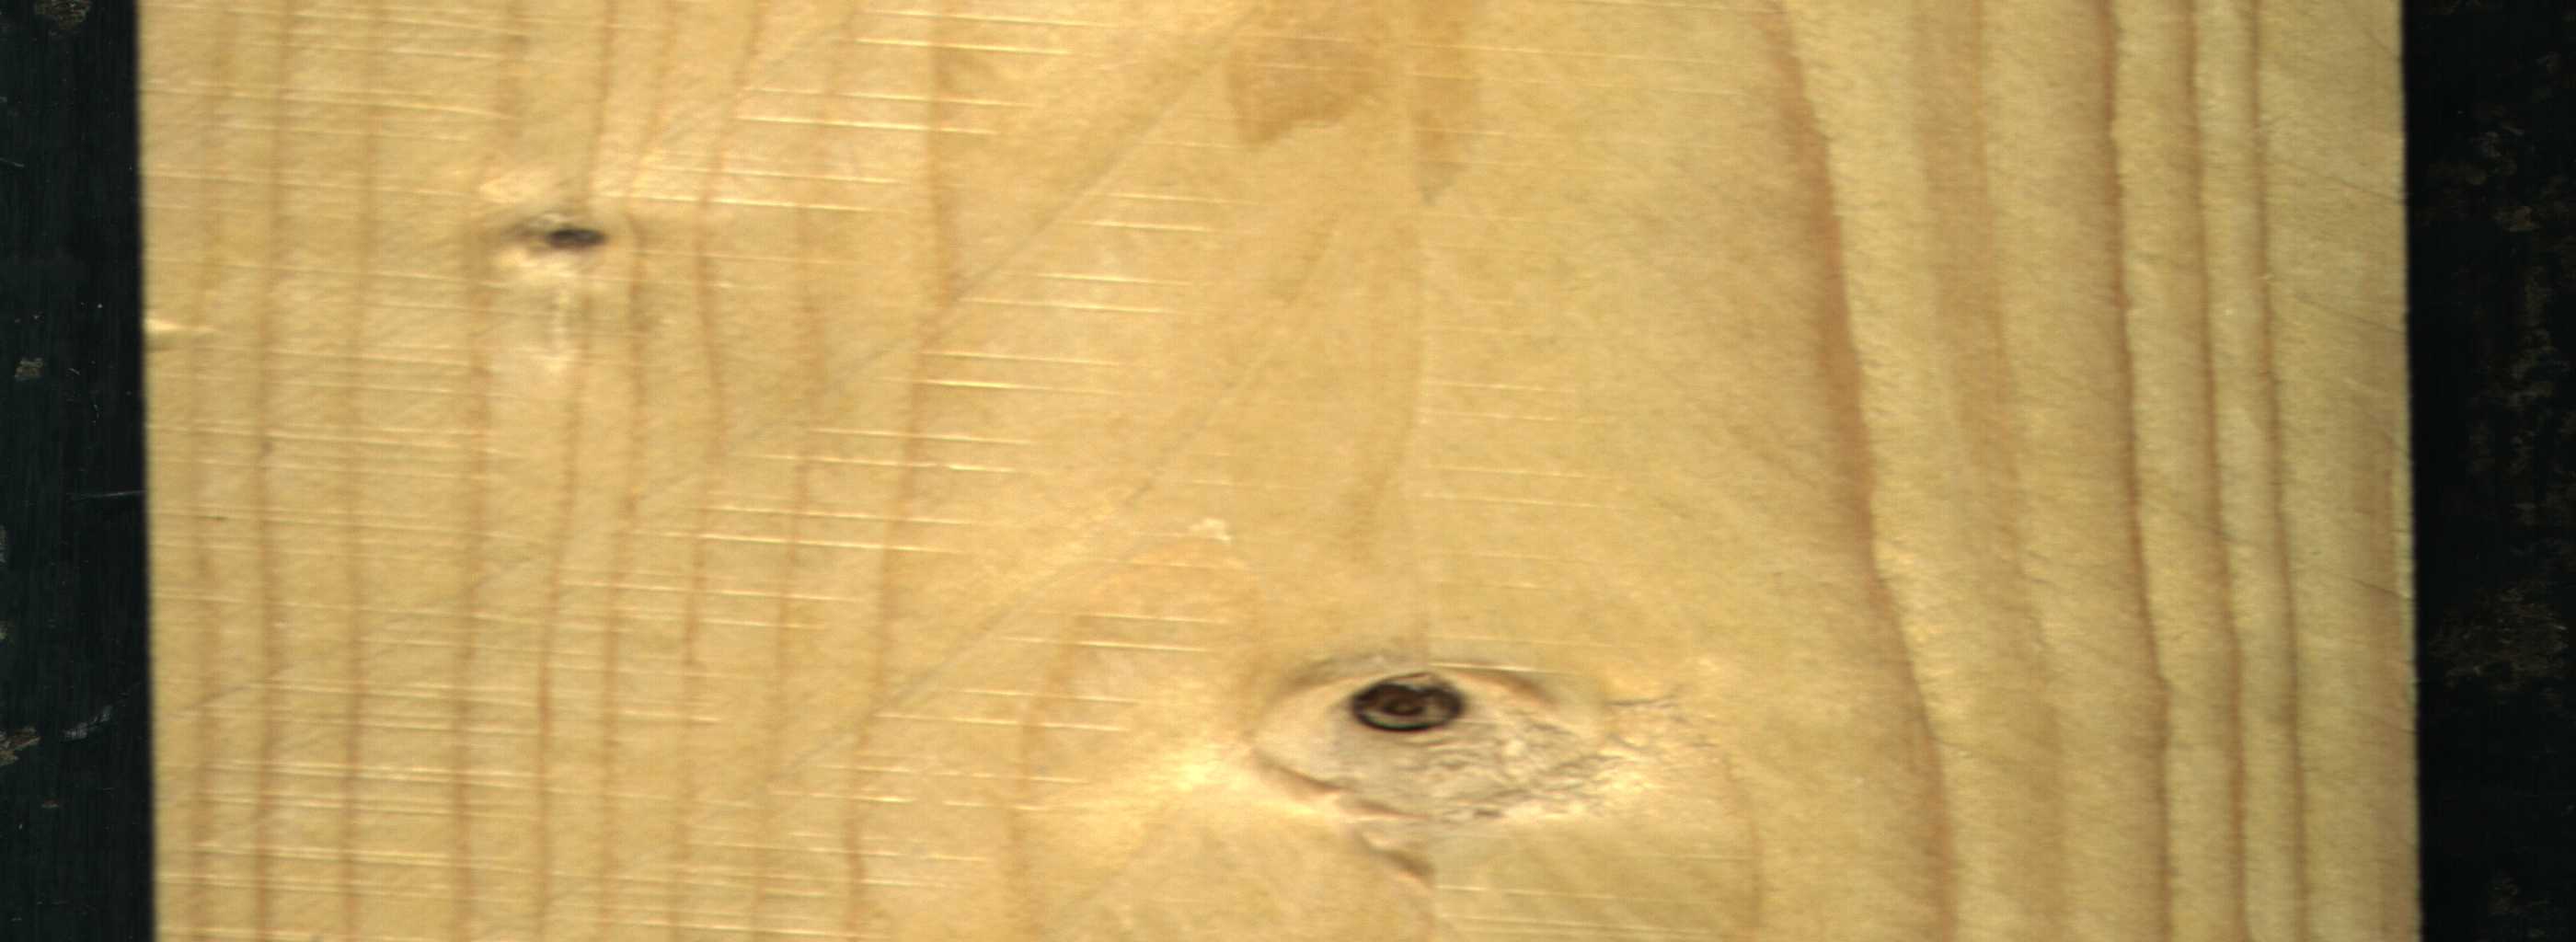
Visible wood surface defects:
Dead_Knot
Live_Knot